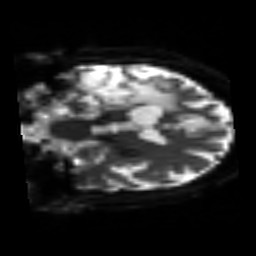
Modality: sbref
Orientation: coronal
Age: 54
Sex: male
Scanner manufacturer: siemens
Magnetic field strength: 3 T
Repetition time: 3.2 s
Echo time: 0.081 s